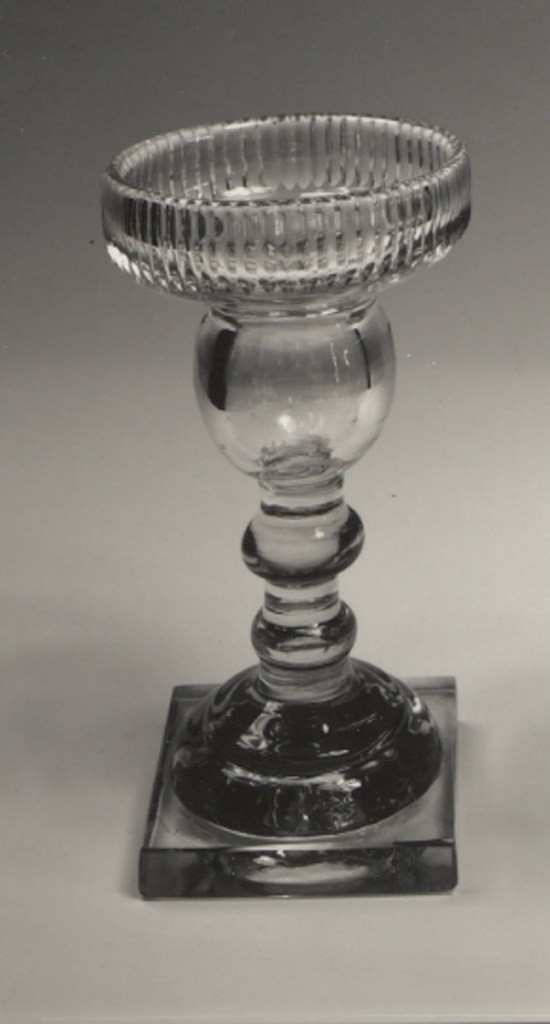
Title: Candlestick
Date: ca. 1790
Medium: glass
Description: Tall double-knopped shaft on domed stepped base with thick square foot, bulbous nozzle, wide drip pan with up-turned edge cut with vertical flutes;removable brass drip pan;glass clean and heavy